Question: How can I do something like this:
'''
Create Database mydb;
Create Table mydb.dbo.Customers
(
ID int,
FirstName varchar(255),
LastName varchar(255),
);
'''
in a in SQL server managment studio ? It gives me the message 'Database 'mydb' does not exist.'

Edit: 'use mydb;' after creating the database, doesn't seem to work.
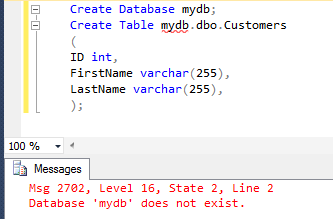
Answer: This worked for me:
'''
CREATE DATABASE mydb;
GO
USE mydb;
GO
CREATE TABLE mydb.dbo.Customers
(
ID INT ,
FirstName VARCHAR(255) ,
LastName VARCHAR(255),
);
'''